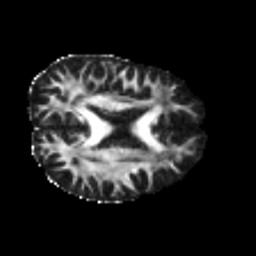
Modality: FA
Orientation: axial
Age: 32
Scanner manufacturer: philips
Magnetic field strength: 3 T
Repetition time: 8.6 s
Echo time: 0.127 s